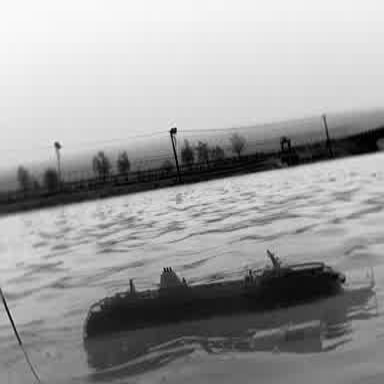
There is a container_ship in the infrared image.